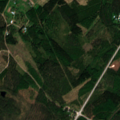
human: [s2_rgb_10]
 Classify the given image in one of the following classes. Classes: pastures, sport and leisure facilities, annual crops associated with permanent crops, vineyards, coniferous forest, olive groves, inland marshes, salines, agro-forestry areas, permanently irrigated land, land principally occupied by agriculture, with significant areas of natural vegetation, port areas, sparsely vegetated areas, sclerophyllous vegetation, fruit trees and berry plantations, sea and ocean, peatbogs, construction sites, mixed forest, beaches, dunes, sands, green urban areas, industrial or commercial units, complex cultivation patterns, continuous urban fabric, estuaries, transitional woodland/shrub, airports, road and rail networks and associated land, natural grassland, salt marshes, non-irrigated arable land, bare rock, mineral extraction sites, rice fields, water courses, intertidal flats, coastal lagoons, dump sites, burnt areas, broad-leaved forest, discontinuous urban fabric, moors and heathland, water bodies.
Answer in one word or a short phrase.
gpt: broad-leaved forest, coniferous forest, mixed forest